Aerial crown-view tile of a tropical tree (Barro Colorado Island, Panama), acquired 20250915:
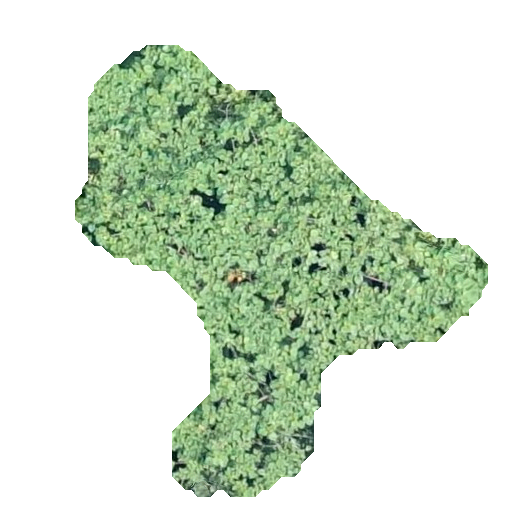
Species: Ochroma pyramidale
GBIF accepted scientific name: Ochroma pyramidale
Crown area: 131.004 m²